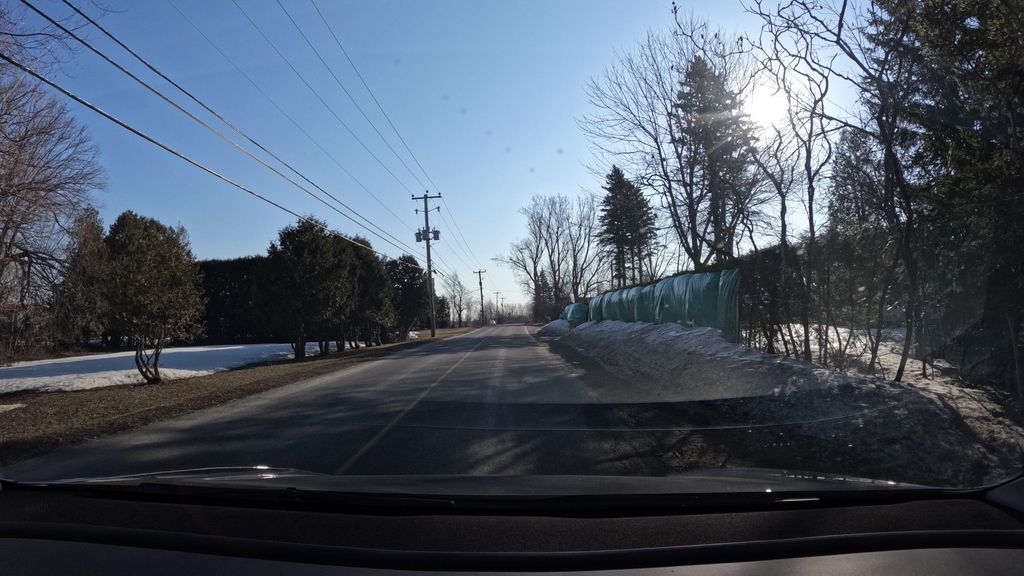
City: montreal